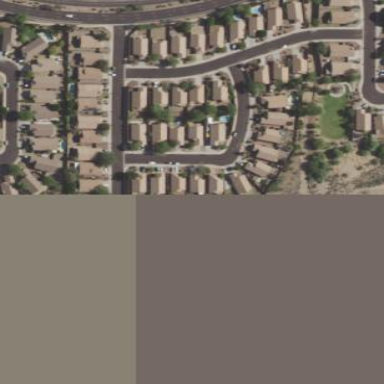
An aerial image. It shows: Residential area consisting of single-family homes.